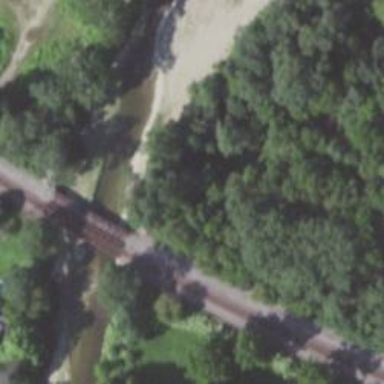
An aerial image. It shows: Bridge supported by abutments.